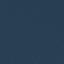
Land use / land cover: SeaLake